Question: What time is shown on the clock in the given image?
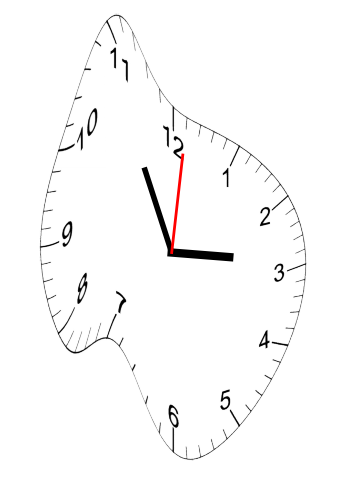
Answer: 02:55:01